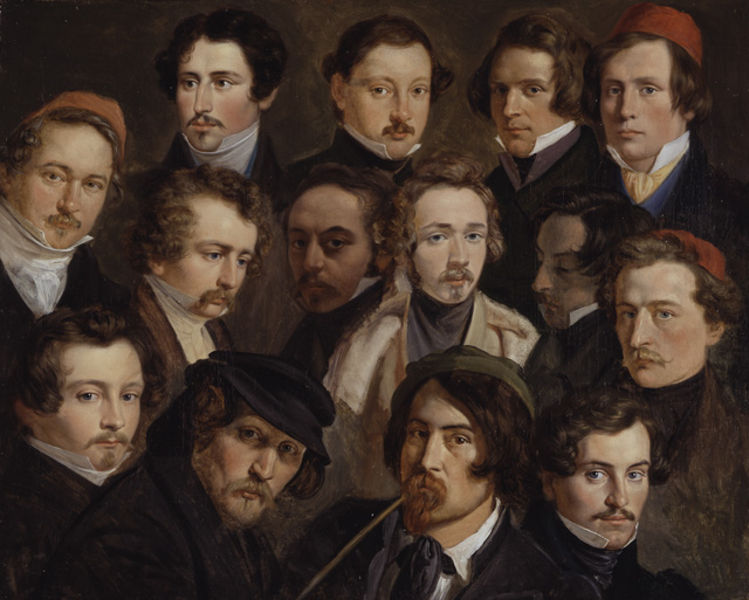
Titel: Die Kameraden
Künstler: Friedrich Mosbrugger
Standort: Karlsruhe
Institution: Staatliche Kunsthalle Karlsruhe
Schlagwörter: blau, dunkel, gemälde, gruppe, kopf, mann, schatten, weiß, grün, menschen, braun, cafe, elegant, frisur, hut, hüte, kopfbedeckungen, köpfe, licht, mund, männer, nase, schwarz, skizze, zeichnung, blick, rot, schal, tuch, leute, malerei, menge, anzug, anzüge, bart, bärte, gesichter, hemd, jacke, jung, kappe, kappen, mütze, mützen, schnurrbart, augen, barock, blicke, gesicht, kleidung, kragen, bild, blicken, gelehrte, gilde, gruppenbildnis, gruppenporträt, herr, portrait, porträt, schauen, öl, rauch, auge, haare, mantel, adel, verbindung, brünett, frontal, kinn, lippen, locken, ohren, traurig, bauern, stock, kopfbedeckung, ansicht, stab, studie, farbe, ausdruck, ölgemälde, querformat, frack, schnäuzer, münder, nasen, schnauz, schnurbart, krawatte, pfeife, dichter, ernst, maler, mimik, hemdkragen, sakko, schnauzbart, schnauzer, braune haare, stola, beruf, haufen, porträts, viele, künstler, lockig, vatermörder, portait, revolution, jacken, bürger, hässlich, schriftsteller, denker, mäntel, bürgertum, stehkragen, bildnisse, gruppenbild, portraits, zunft, anschauen, spitzbart, wissenschaftler, typen, studien, raucher, wanderer, binde, umhänge, pfeiffe, oberlippenbart, aufklärung, büsten, westen, vorlage, weißer kragen, brau, vereinigung, mäner, gebildet, schnurrbärte, affen, professor, studenten, protrait, wander, jünglinge, freunde, sacko, aufen, schnäuze, beziehung, beziehungen, vierzehn, barr, burschenschaft, gesiht, studentenverbindung, mitglieder, intelektuelle, brunette, asd, geischter, grupenportrait, r, s, g, 17. jahrhundert, j, 14, sdf, df, männert, sf, fs, lippenbart, dfs, baert, asdgf, h+te, kollektiv, sd, pfeifenstiel, antlitze, brunette+#, srndf, sef, wrg, gfhgd, tzukjr, kzuf, rtjjsehfla, smafkd, nakrgije, #naig, anjgihro, jyurgioqr, opiumpfeife, opiumpfeiffe, dznkel